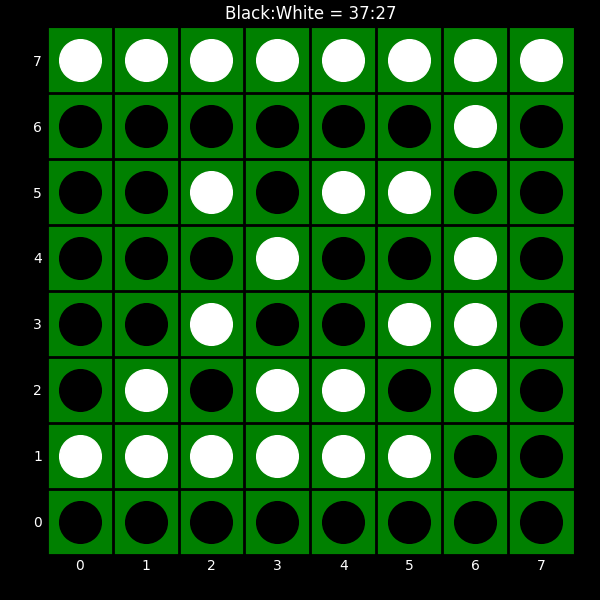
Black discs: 37
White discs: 27